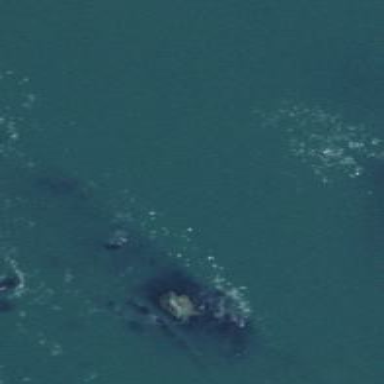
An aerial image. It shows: Natural rock reef.